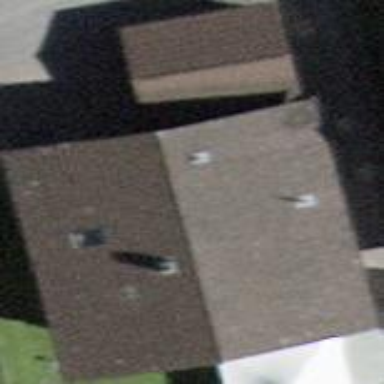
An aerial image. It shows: Gabled roof on residential building.